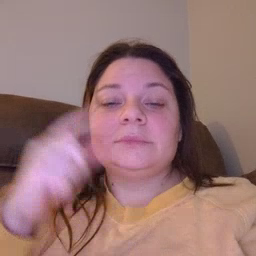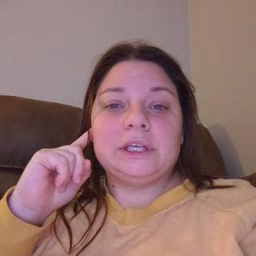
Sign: ear